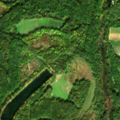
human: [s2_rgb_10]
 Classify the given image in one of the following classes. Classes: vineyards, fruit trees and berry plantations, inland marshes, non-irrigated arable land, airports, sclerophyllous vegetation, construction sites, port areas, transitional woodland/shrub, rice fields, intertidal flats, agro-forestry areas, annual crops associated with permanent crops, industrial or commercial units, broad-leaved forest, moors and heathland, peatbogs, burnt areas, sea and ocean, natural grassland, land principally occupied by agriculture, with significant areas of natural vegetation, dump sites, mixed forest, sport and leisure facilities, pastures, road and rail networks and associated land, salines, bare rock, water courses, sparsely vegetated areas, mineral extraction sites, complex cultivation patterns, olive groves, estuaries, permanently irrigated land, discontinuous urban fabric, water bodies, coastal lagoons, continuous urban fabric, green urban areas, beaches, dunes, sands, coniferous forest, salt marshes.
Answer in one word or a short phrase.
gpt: non-irrigated arable land, land principally occupied by agriculture, with significant areas of natural vegetation, broad-leaved forest, water bodies